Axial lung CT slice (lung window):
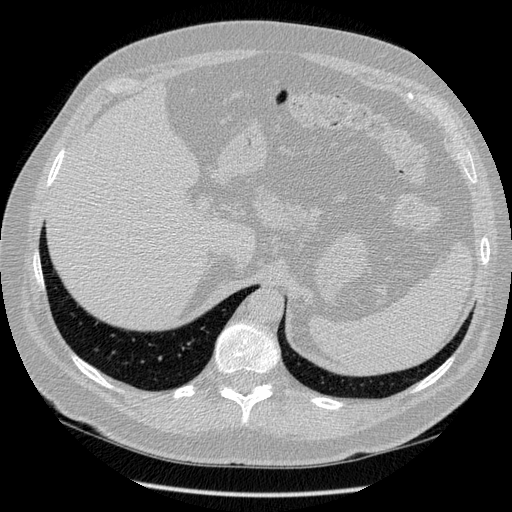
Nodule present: no